Question: Im a new beginner on develop react app.
Im trying to figure out how to set up my webpack.config.js file.
I have following ended up with this structure as you can see on the picture link below.

My question is: When im running 'npm run build' , its hashing the picture and put it into the /dist folder. How can i configure so it does not?
Because im using copyWebpackPlugin() to copy my images and push it to the dist folder, but i dont want the picture which i marked with arrow.
If anyone have some advice just bring it on.
This is how my webpack.config.js file look like:
'''
const path = require("path");
const webpack = require("webpack");
const HtmlWebpackPlugin = require("html-webpack-plugin");
const CleanWebpackPlugin = require("clean-webpack-plugin");
const CopyWebpackPlugin = require("copy-webpack-plugin");
module.exports = {
entry: "./src/index.js",
mode: "development",
module: {
rules: [
{
test: /\.(js|jsx)$/,
exclude: /(node_modules|bower_components)/,
loader: "babel-loader"
},
{
test: /\.s?css$/,
loader: ["style-loader", "css-loader"]
},
{
test: /\.(jpe?g|png|gif|woff|woff2|eot|ttf|svg)(\?[a-z0-9=.]+)?$/,
loader: "url-loader?limit=100000"
}
]
},
resolve: { extensions: [".js", ".jsx"] },
output: {
path: path.resolve(__dirname, "dist/"),
filename: "bundle.js"
},
devtool: "cheap-module-eval-source-map",
devServer: {
contentBase: path.join(__dirname, "public/"),
proxy: {
"/api/*": {
target: "http://localhost:3000/",
secure: "true"
}
},
port: 4000,
publicPath: "http://localhost:4000/dist/",
hotOnly: true,
historyApiFallback: true
},
plugins: [
new webpack.HotModuleReplacementPlugin(),
new CleanWebpackPlugin(["dist"]),
new HtmlWebpackPlugin({
filename: "index.html",
template: "./public/index.html"
}),
new CopyWebpackPlugin([{ from: "public/images", to: "images" }])
]
};
'''
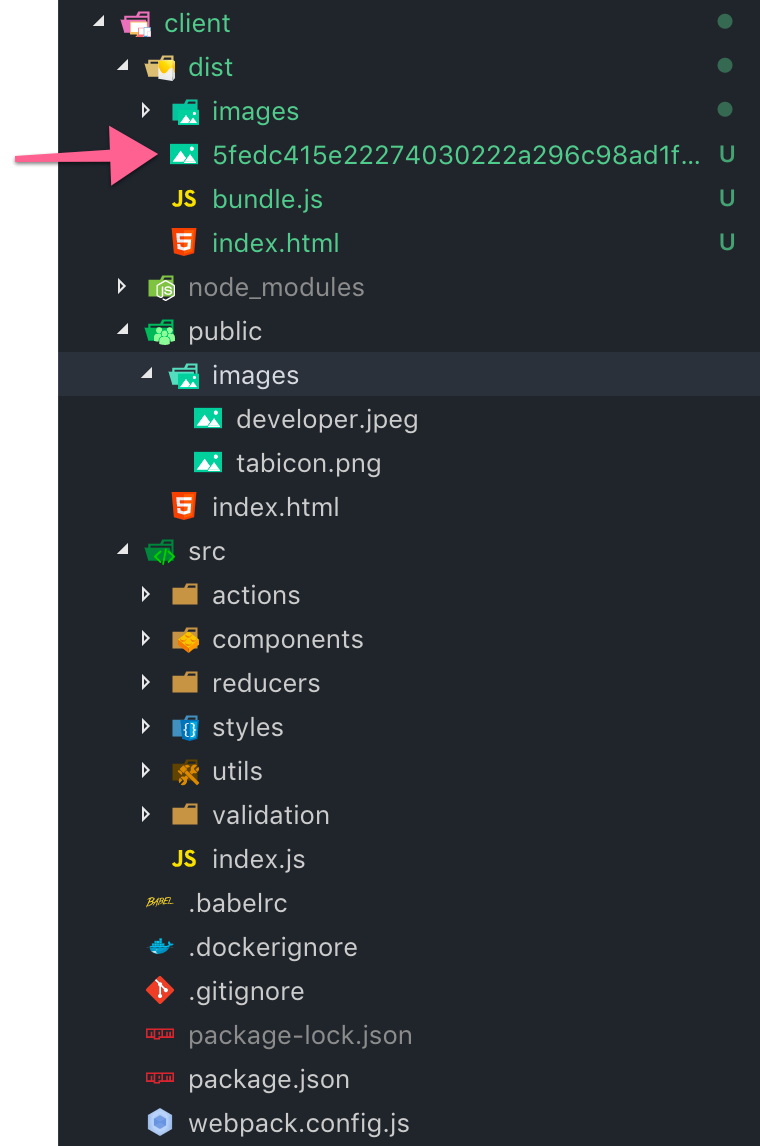
Answer: I would suggest instead of use to copy images
'''
{
test: /\.(png|jpg|gif|jpeg)$/,
use: [{
loader: 'file-loader',
options: {
name: 'images/[name].[ext]',
}
}]
}
'''
if you want instead of name
'''
name: 'images/[hash].[ext]',
'''
> npm install --save-dev file-loader